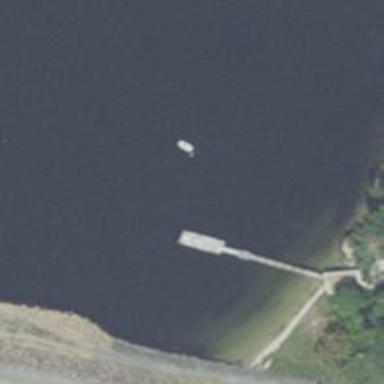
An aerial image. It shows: Pier under bridge.